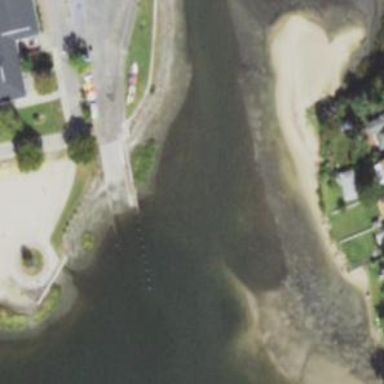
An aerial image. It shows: Slipway on leisure land.